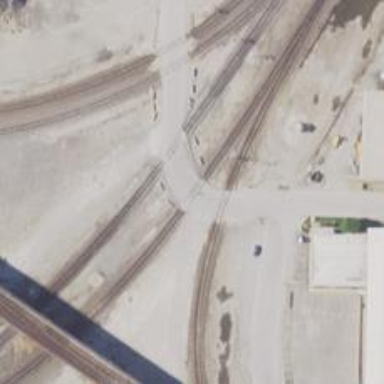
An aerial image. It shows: Railway level crossing.